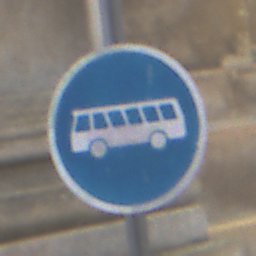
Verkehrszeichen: Busssonderstreifen
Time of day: Midday
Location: Outdoor (Urban)
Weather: Overcast
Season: NotSpecified
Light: Natural